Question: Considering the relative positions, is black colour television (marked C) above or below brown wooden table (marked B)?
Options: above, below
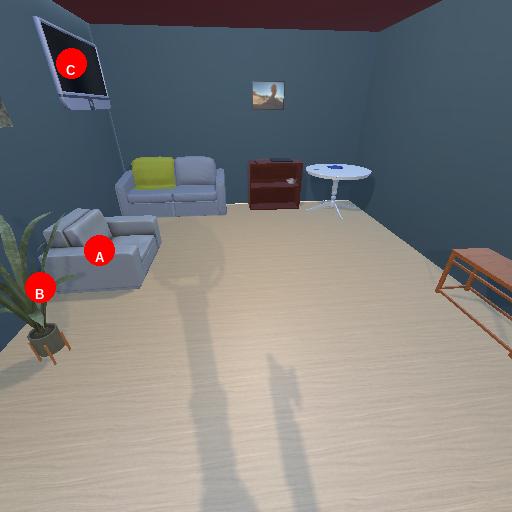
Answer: above